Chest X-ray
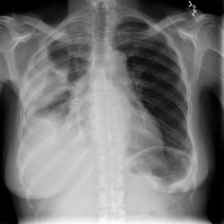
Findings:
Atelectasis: negative
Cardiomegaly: negative
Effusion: positive
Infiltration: negative
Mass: negative
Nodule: negative
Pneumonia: negative
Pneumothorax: negative
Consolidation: negative
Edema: negative
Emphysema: negative
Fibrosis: negative
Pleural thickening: negative
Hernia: negative